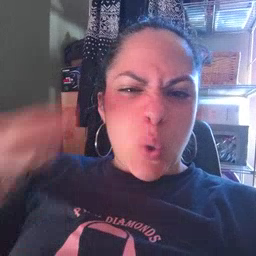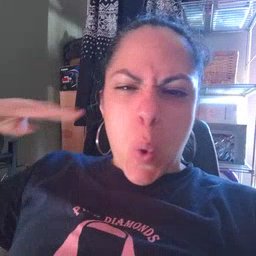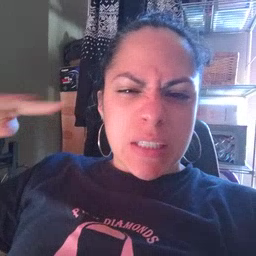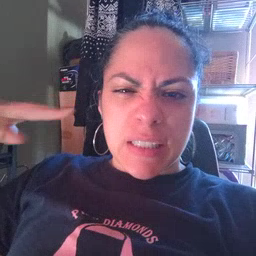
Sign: noisy